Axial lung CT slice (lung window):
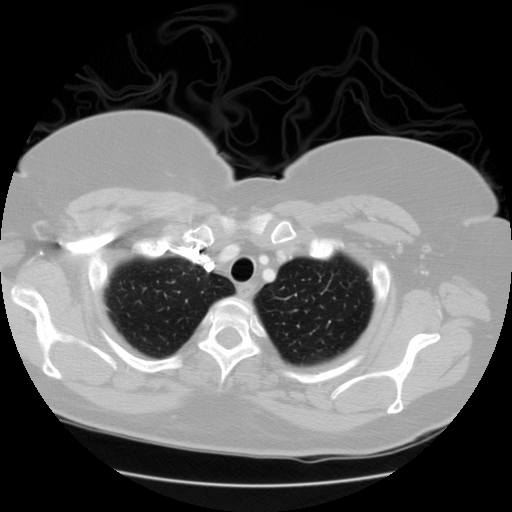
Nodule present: no